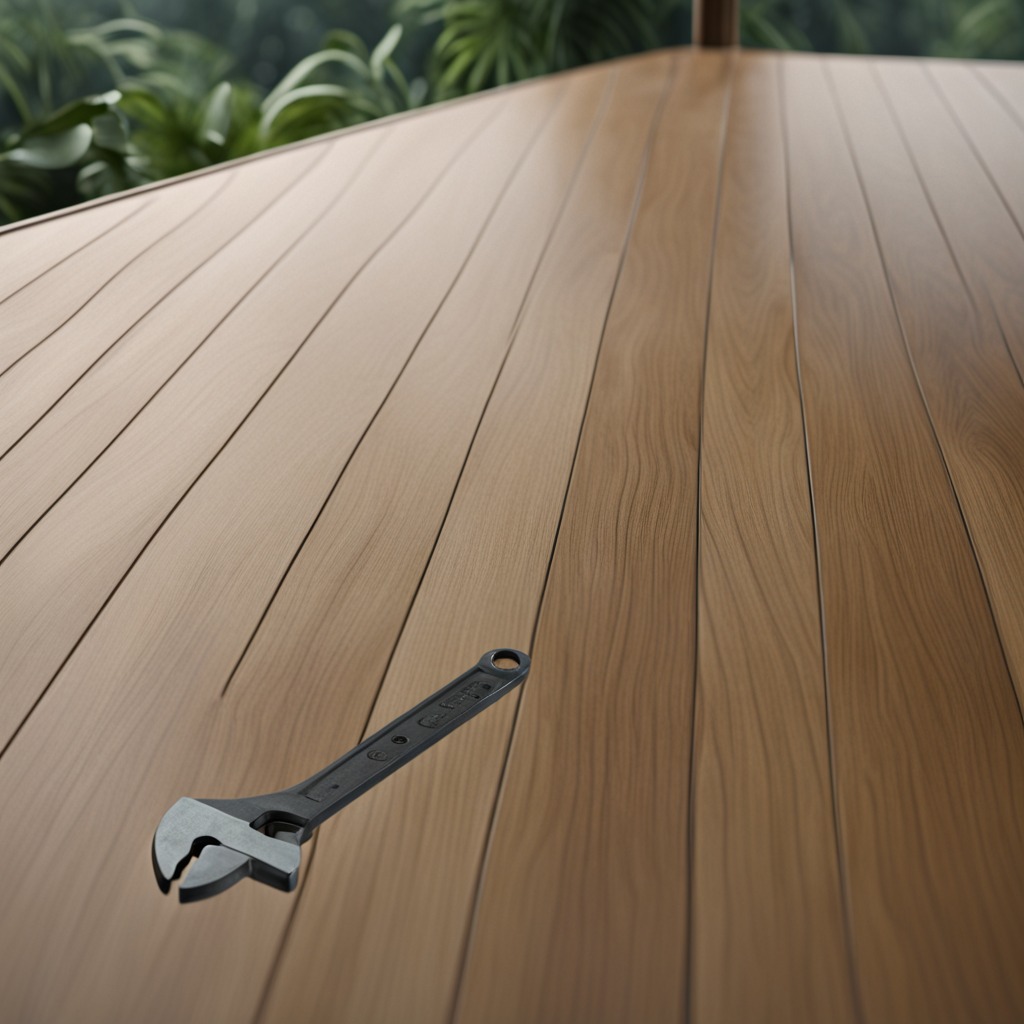
An wrench is lying on the wooden table inside a jungle field workshop tent.